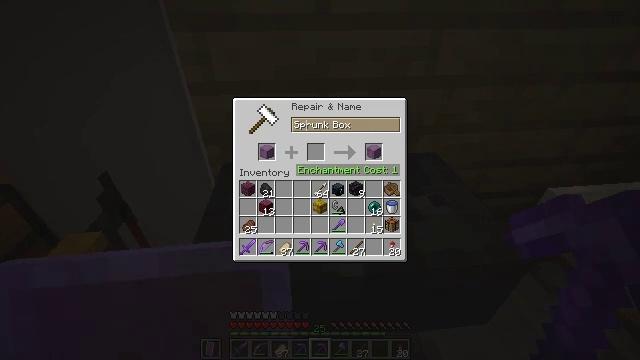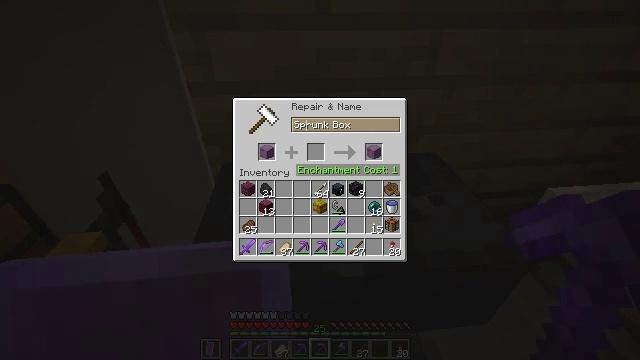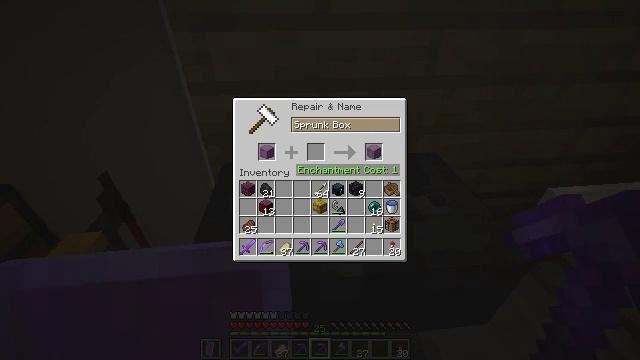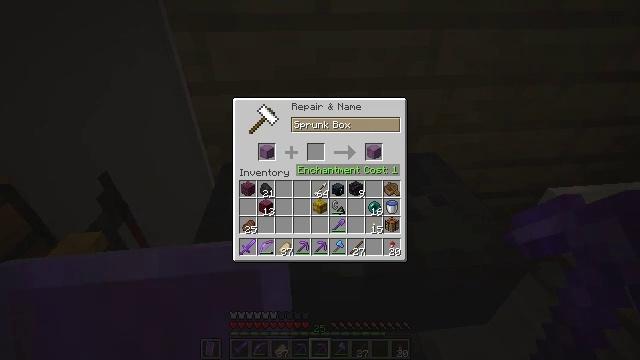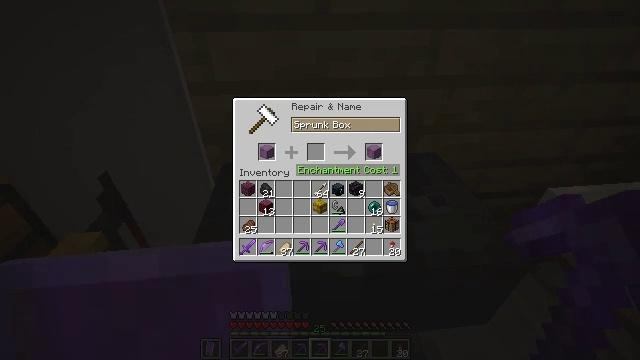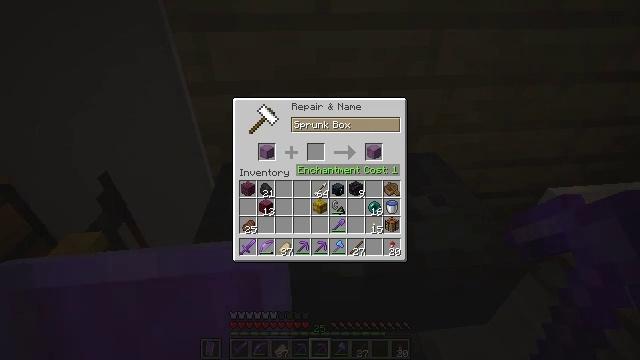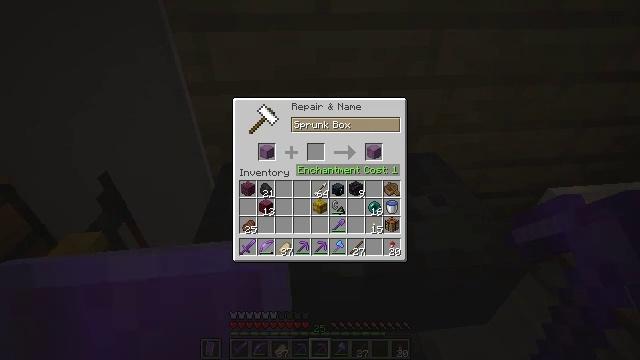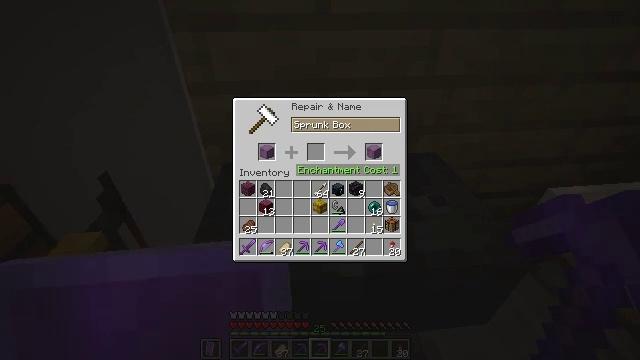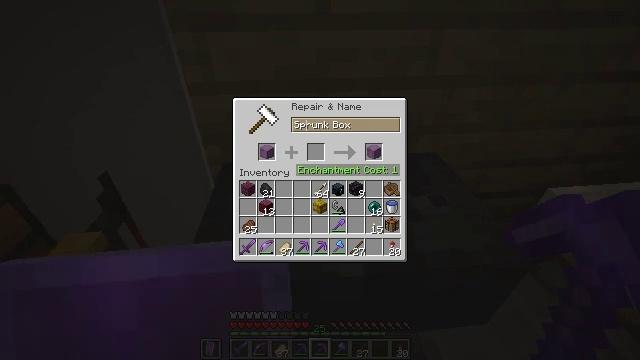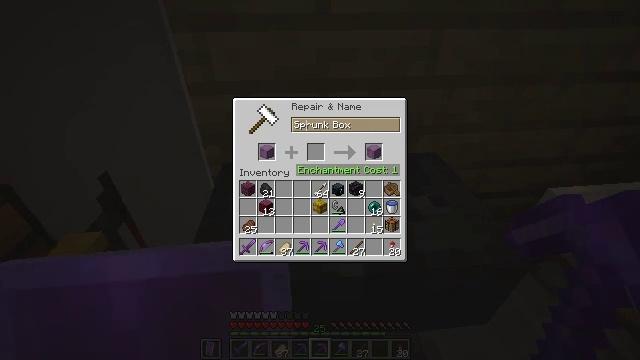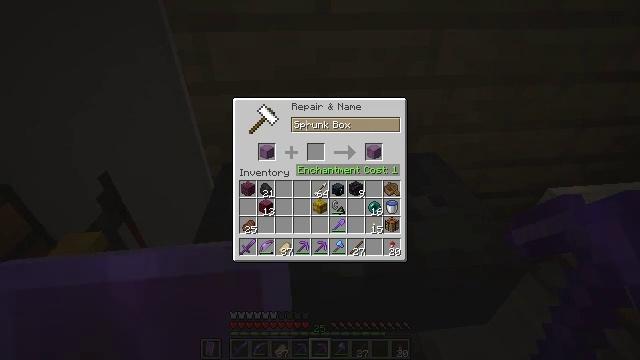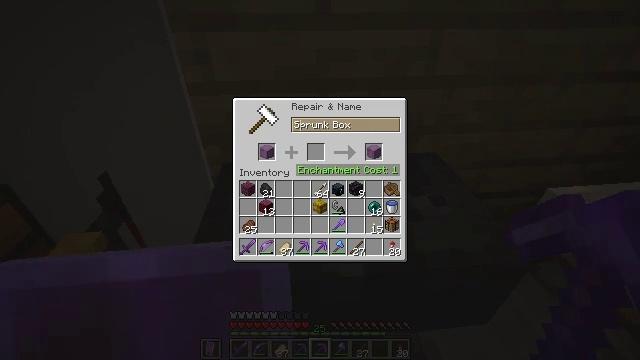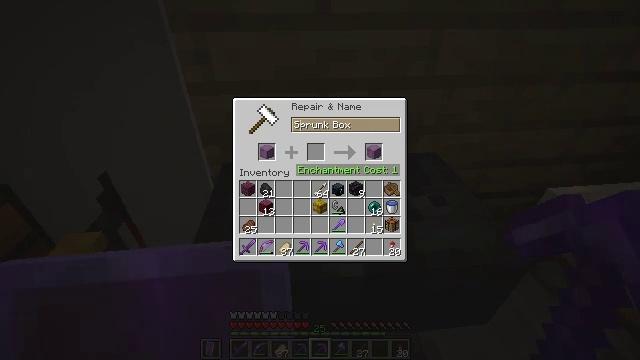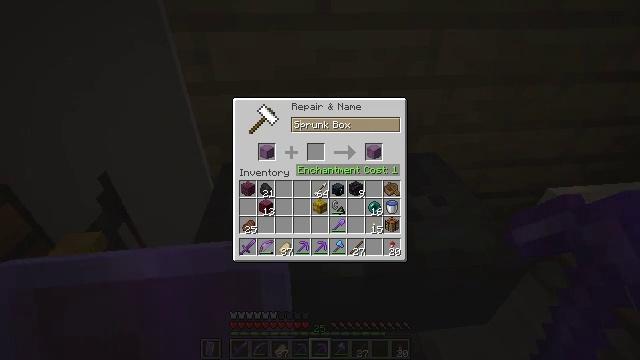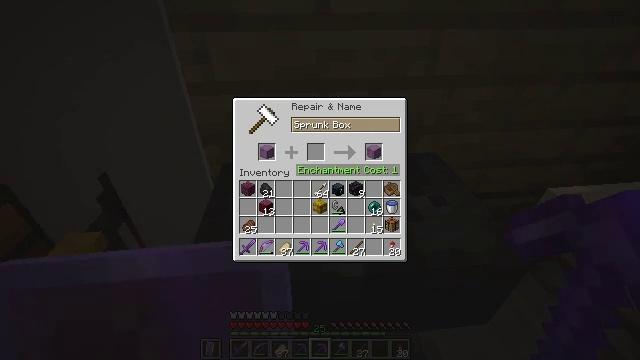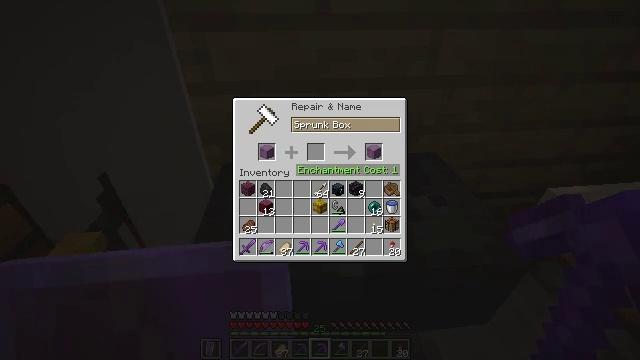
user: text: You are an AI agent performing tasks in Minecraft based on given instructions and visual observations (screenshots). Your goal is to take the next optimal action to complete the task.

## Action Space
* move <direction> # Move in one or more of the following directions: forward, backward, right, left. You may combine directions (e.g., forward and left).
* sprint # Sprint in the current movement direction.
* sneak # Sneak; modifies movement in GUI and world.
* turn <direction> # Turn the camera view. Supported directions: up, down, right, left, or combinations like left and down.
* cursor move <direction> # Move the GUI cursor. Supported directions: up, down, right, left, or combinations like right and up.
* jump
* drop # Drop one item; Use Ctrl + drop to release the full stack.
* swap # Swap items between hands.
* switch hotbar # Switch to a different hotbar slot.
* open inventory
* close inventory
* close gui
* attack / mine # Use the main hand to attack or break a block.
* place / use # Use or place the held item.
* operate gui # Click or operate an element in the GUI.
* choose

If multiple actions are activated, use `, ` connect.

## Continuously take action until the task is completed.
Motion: motion action
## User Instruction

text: Open the crafting table to craft magenta dye.
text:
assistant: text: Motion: no_op
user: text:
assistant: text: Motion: no_op
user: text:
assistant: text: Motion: no_op
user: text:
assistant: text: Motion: no_op
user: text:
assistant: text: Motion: no_op
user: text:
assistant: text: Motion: no_op
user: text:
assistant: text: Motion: no_op
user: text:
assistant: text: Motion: no_op
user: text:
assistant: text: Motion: no_op
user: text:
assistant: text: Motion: no_op
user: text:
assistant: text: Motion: no_op
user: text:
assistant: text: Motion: no_op
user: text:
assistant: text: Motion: no_op
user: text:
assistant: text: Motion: no_op
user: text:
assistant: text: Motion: no_op
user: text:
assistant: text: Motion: no_op
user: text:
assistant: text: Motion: no_op
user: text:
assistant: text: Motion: no_op
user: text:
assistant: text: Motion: no_op
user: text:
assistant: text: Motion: no_op
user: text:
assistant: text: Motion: no_op
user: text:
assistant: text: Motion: no_op
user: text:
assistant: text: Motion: no_op
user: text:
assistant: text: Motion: no_op
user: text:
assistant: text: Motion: no_op
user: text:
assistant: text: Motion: no_op
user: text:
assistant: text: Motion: no_op
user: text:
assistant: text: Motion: no_op
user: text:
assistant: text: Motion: no_op
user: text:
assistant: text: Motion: no_op